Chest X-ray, AP view. Patient: 52 years old, sex M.
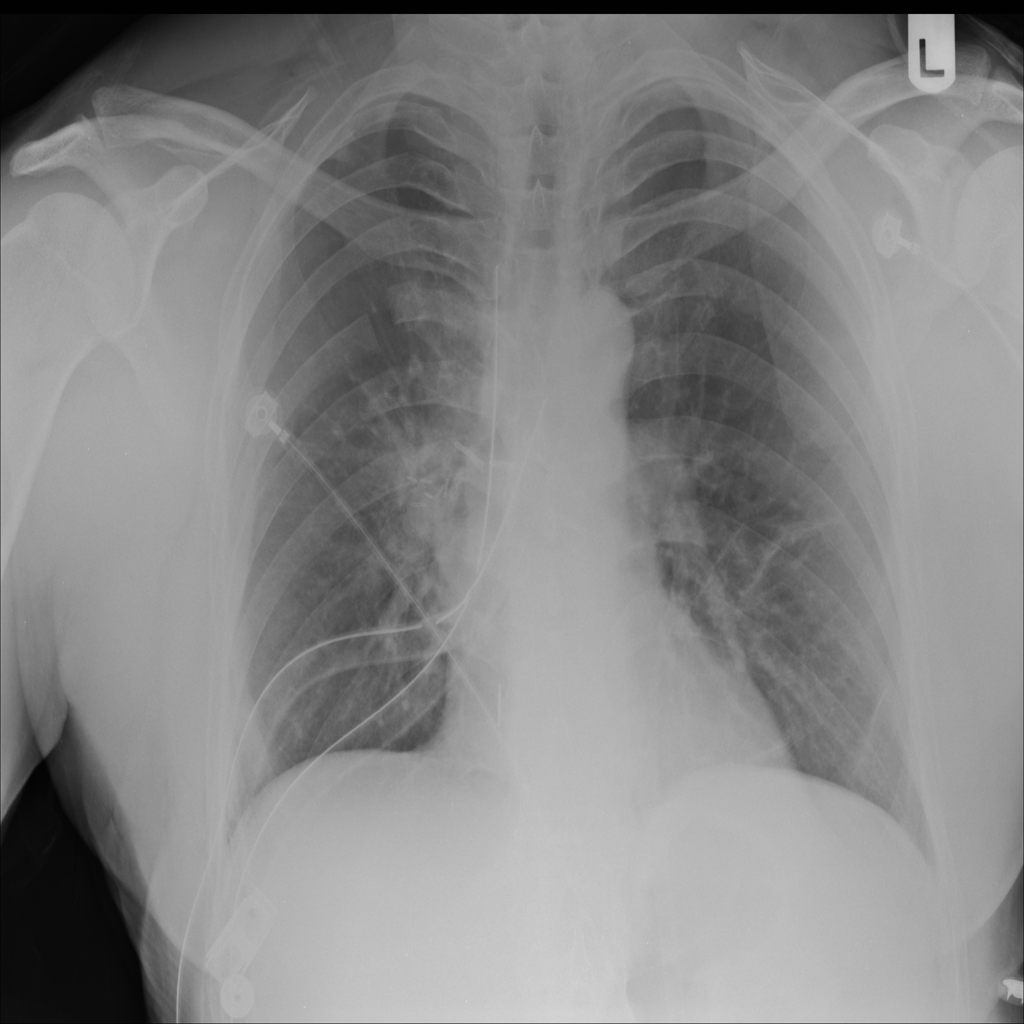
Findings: Atelectasis